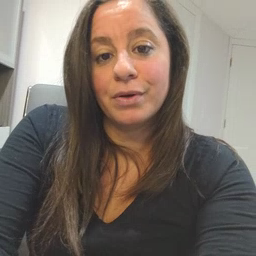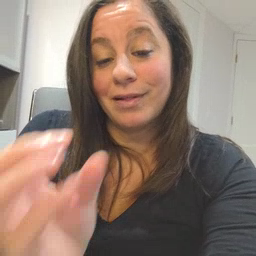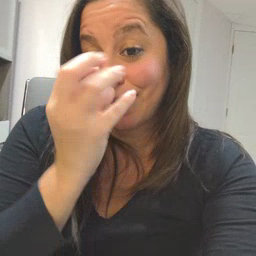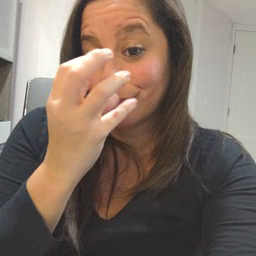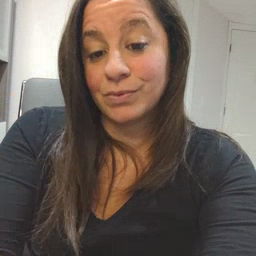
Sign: clown